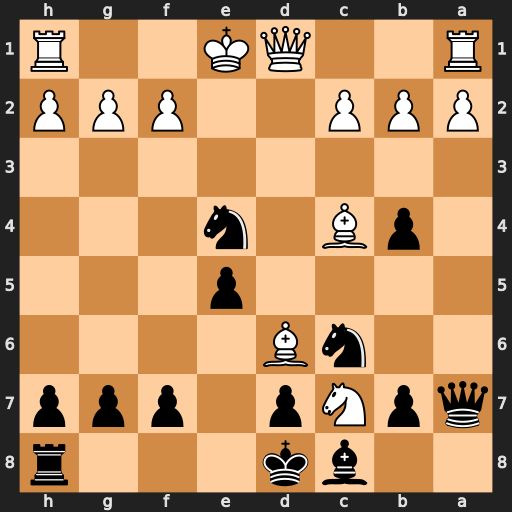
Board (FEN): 2bk3r/qpNp1ppp/2nB4/4p3/1pB1n3/8/PPP2PPP/R2QK2R
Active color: b
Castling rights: KQ
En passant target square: -
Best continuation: Qxf2#